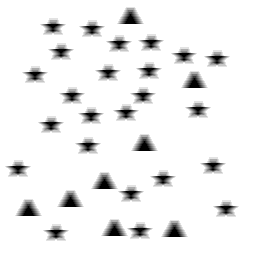
Squares: 0
Triangles: 8
Stars: 24
Total shapes: 32